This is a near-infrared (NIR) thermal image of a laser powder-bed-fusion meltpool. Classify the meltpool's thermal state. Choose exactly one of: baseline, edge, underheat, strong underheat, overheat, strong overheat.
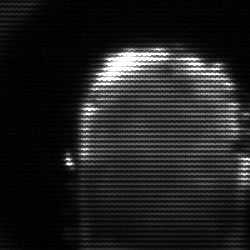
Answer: baseline